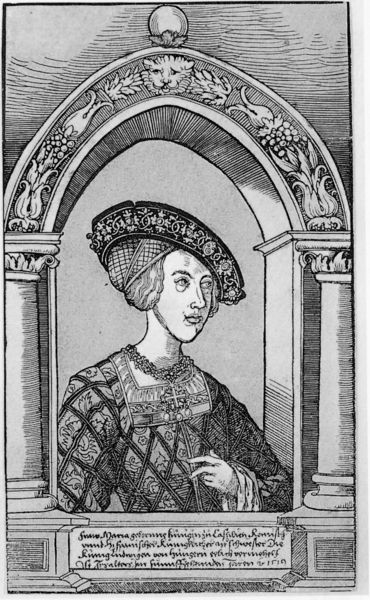
Titel: Bildnis von Königin Maria, Frau von König Ludwig II von Ungarn
Künstler: Wolfgang Resch
Institution: (Seriendruck)
Schlagwörter: hand, himmel, umhang, weiß, blumen, fenster, finger, frau, frisur, grau, haar, hut, kariert, kleid, mund, nase, schwarz, säule, säulen, zeichnung, blick, dame, ball, ornament, architektur, arm, augen, gesicht, kragen, rahmen, bildnis, hals, portrait, porträt, sonne, gewand, haare, adel, drei, pflanzen, augenbrauen, kinn, lippen, traurig, adelige, holzschnitt, schrift, bogen, kette, grafik, graphik, inschrift, brauen, büste, floral, tränensäcke, krempe, halskette, galerie, tusche, arkade, kreuz, torbogen, druck, druckgrafik, schraffur, holzstich, radierung, stich, schwarzweiß, text, bleistift, kugel, manschette, brokat, gravur, kapitelle, ranke, fries, wappen, rauten, spitzbogen, gut, mittelalter, löwe, heilige, lilien, kupferstich, rosenkranz, kopfschmuck, netz, relieff, fau, latein, frömmigkeit, cranach, haarnetz, zirde, unbeholfen, perspektivische fehler, patrizierfrau, harrnetz